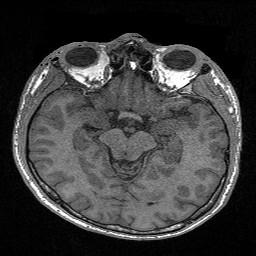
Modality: FLASH
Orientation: coronal
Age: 26
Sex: male